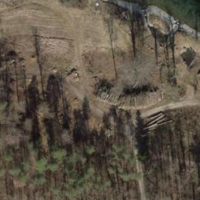
EUNIS habitat code: 41
Species observed at this site:
Lythrum salicaria
Fulica atra